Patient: sex M, age 55
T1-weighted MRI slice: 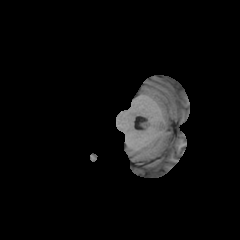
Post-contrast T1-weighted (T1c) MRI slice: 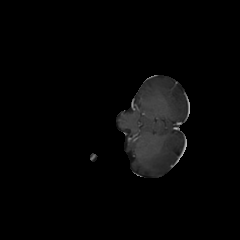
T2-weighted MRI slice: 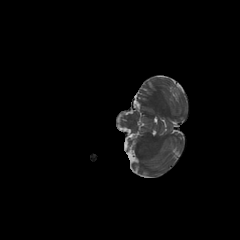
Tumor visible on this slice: no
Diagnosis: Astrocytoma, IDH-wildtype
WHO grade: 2